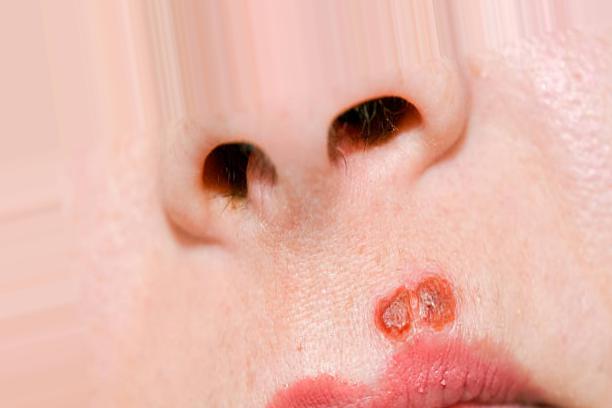
Condition: Mouth Ulcer